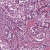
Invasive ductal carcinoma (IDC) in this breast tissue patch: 1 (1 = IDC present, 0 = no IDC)